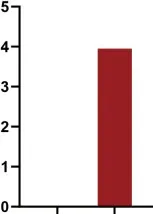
T1 = patient, control = normal control, quantitative analysis of transcripts.
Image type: pathology (immunostaining)